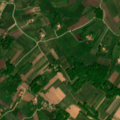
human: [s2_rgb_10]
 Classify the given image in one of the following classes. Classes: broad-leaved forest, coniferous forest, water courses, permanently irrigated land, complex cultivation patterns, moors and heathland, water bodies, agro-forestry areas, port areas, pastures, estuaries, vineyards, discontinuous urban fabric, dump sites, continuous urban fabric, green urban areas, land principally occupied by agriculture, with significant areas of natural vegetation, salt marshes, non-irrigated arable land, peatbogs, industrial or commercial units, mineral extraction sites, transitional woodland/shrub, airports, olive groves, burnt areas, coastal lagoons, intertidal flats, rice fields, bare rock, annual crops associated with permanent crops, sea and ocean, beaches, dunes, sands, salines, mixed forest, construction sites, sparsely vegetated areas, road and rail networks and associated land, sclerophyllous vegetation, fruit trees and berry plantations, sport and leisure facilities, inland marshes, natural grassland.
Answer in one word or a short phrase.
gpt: non-irrigated arable land, land principally occupied by agriculture, with significant areas of natural vegetation